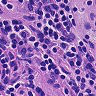
Metastatic tissue present: no